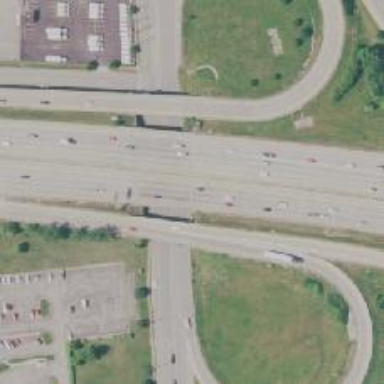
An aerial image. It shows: Motorway bridge.